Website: macys
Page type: billing-address
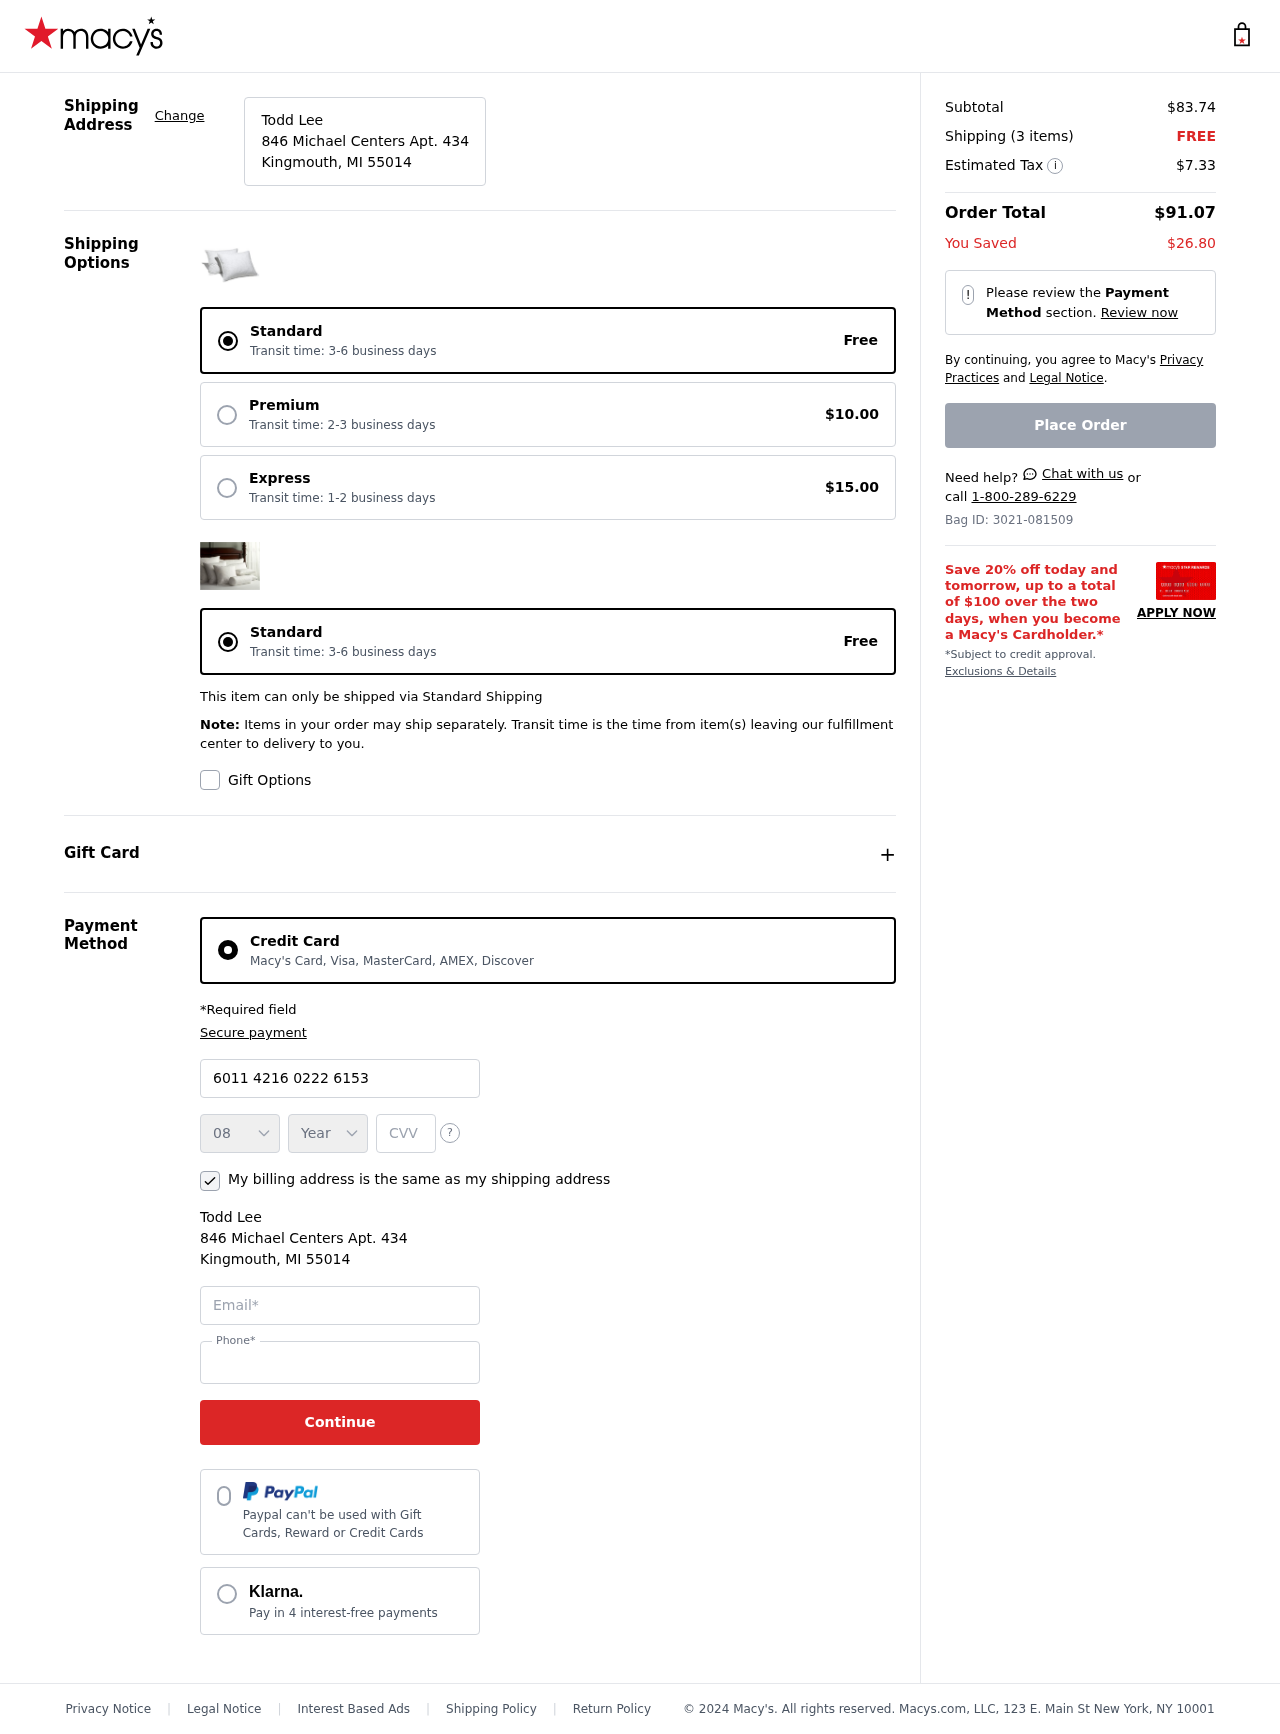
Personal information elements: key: PII_CARD_CVV
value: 268
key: PII_CARD_EXPIRY_MONTH
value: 08
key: PII_CARD_EXPIRY_YEAR
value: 30
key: PII_CARD_NUMBER
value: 6011 4216 0222 6153
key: PII_CITY_STATE_ZIP
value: Kingmouth, MI 55014
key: PII_EMAIL
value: todd_lee@yahoo.com
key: PII_FULLNAME
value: Todd Lee
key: PII_PHONE
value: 2787258139
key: PII_STREET
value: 846 Michael Centers Apt. 434
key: PII_FULLNAME2
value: Todd Lee
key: PII_STREET2
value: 846 Michael Centers Apt. 434
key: PII_CITY_STATE_ZIP2
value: Kingmouth, MI 55014
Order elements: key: ORDER_SUBTOTAL
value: $83.74
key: ORDER_NUM_ITEMS
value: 3
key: ORDER_SHIPPING_COST
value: FREE
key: ORDER_TAX
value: $7.33
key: ORDER_TOTAL
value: $91.07
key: ORDER_SAVINGS
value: $26.80
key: ORDER_ID
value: Bag ID: 3021-081509